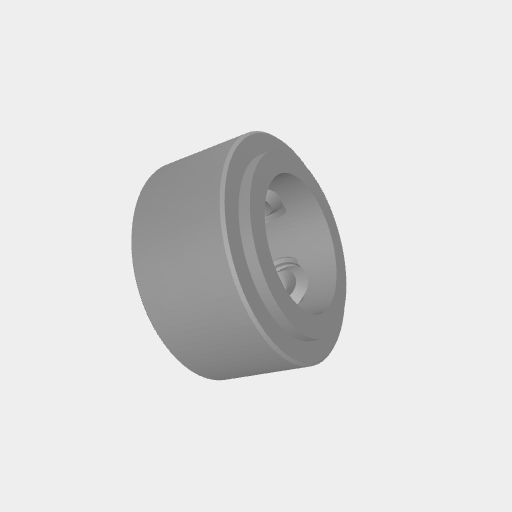
Part: SetScrewCollar12ID